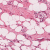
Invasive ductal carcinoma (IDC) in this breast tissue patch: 1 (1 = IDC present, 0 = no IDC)